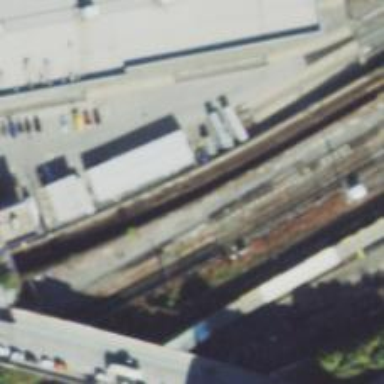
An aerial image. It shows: Railway track with contact lines for electrification.